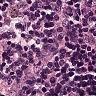
Metastatic tissue present: no